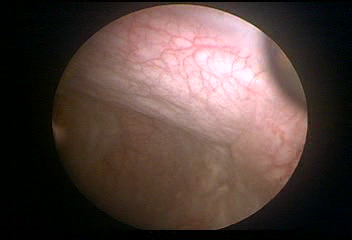
Modality: WLC
Class: Normal mucosa
Bladder cancer association: No